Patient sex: M
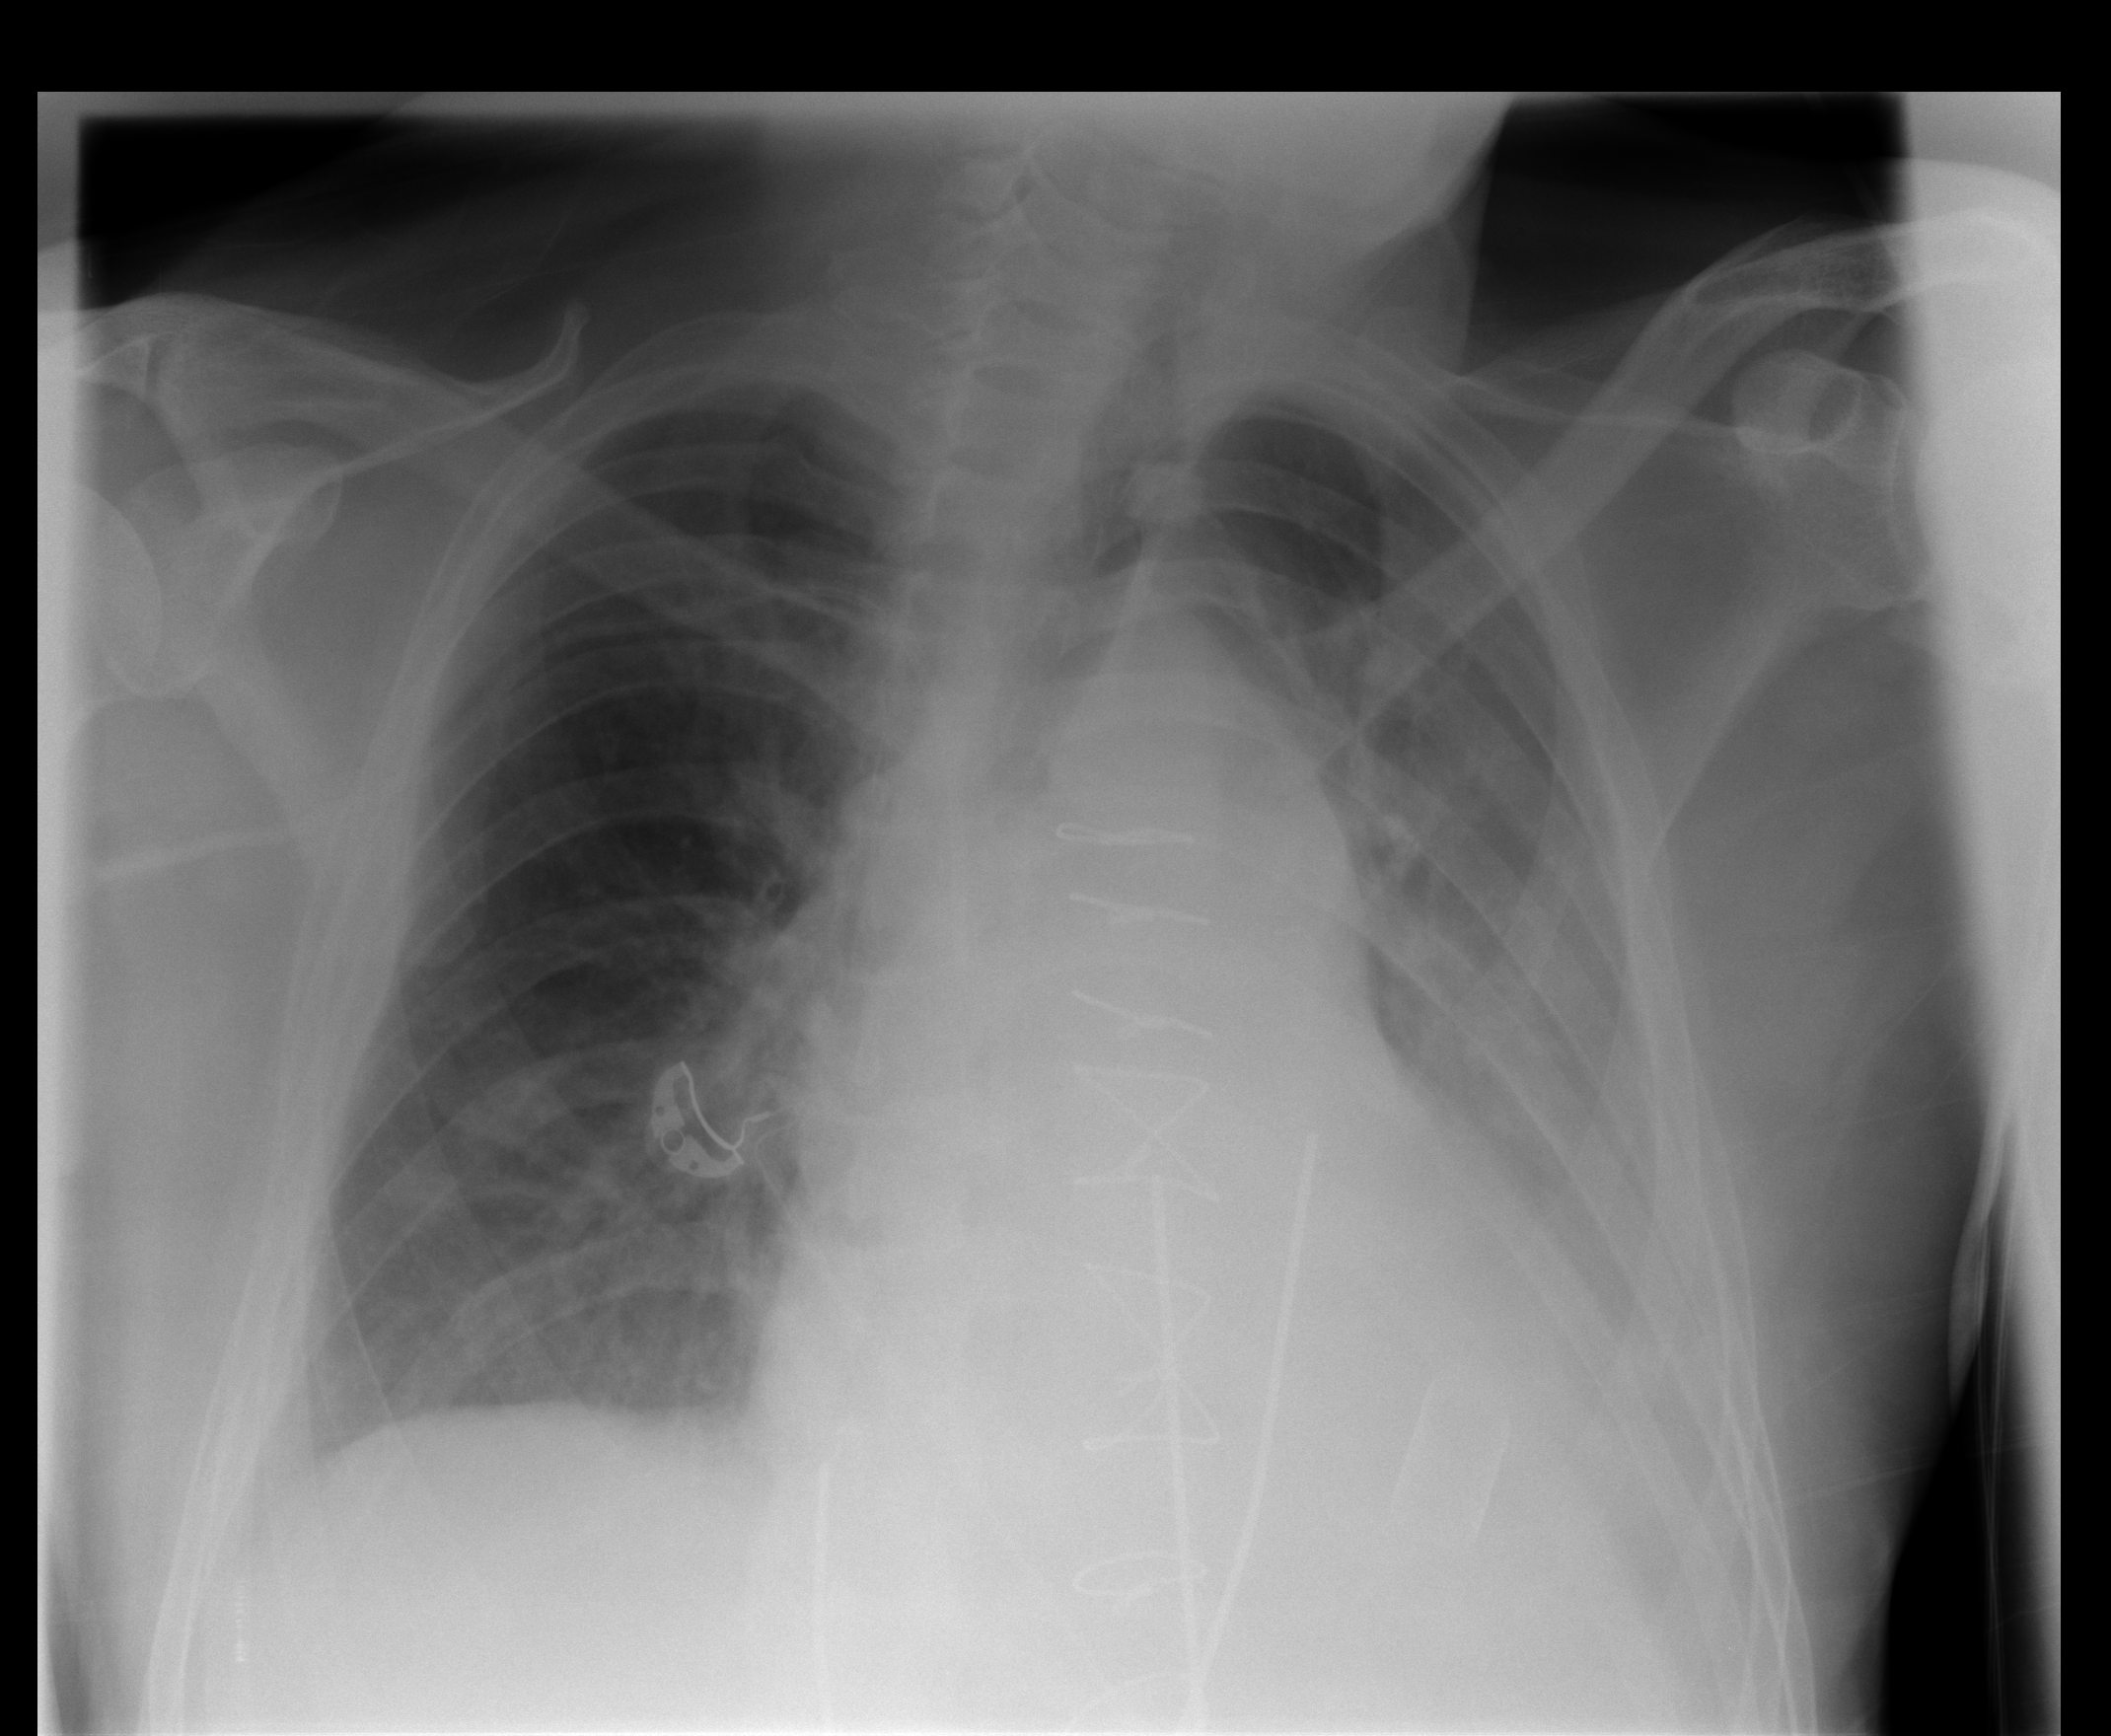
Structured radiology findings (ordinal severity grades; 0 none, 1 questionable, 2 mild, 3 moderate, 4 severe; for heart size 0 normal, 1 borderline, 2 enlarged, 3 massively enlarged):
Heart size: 2
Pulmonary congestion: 1
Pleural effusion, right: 0
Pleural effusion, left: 2
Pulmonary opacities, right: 0
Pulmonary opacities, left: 1
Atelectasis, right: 0
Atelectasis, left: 2